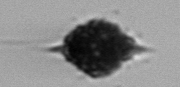
Label: Dictyocha